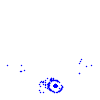
Particle: pion